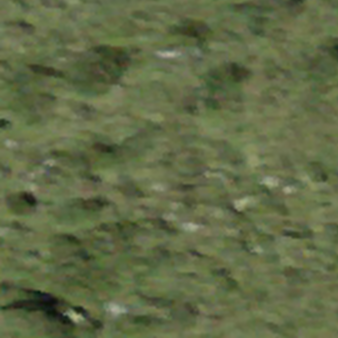
Label: other